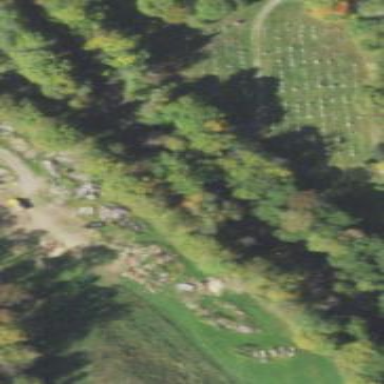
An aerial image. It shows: Cemetery.